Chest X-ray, PA view. Patient: 69 years old, sex F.
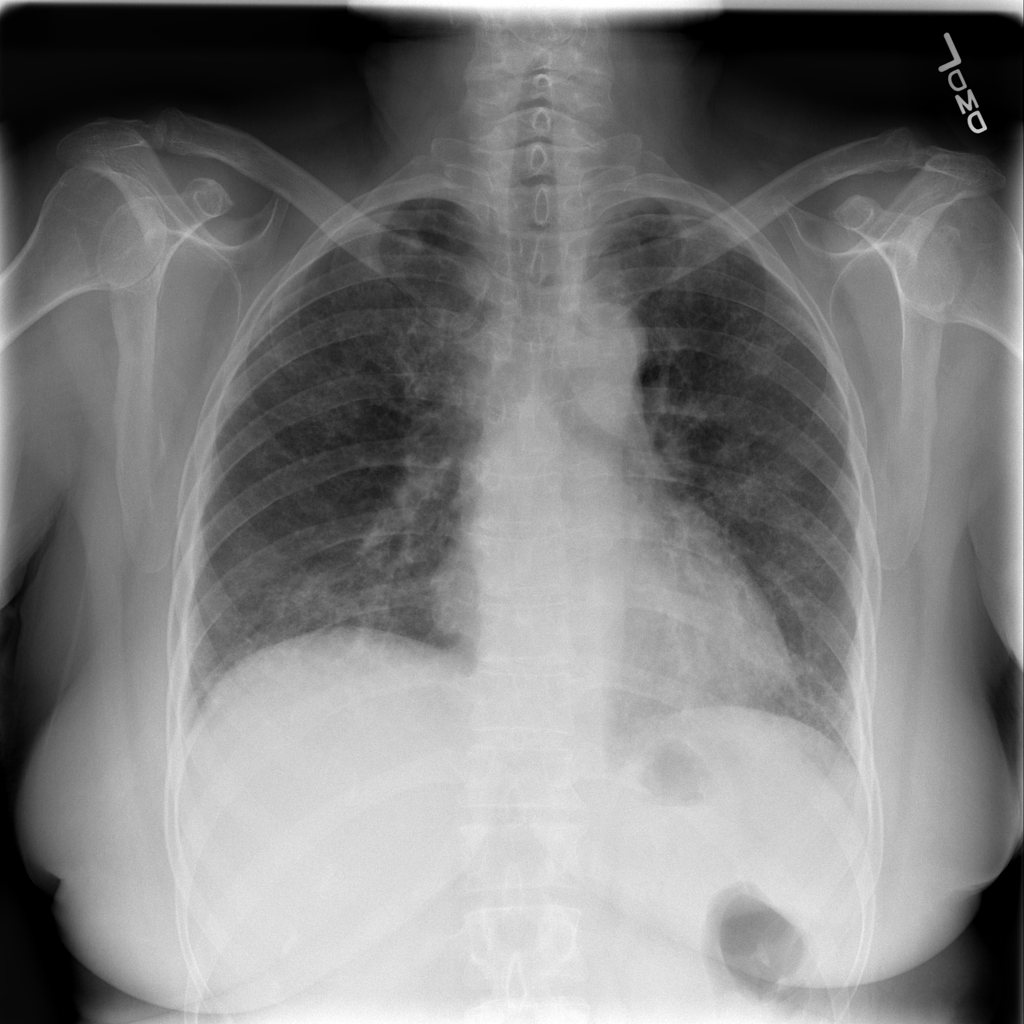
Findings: No Finding